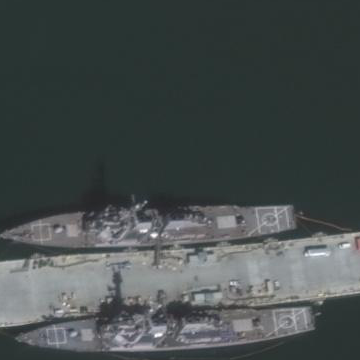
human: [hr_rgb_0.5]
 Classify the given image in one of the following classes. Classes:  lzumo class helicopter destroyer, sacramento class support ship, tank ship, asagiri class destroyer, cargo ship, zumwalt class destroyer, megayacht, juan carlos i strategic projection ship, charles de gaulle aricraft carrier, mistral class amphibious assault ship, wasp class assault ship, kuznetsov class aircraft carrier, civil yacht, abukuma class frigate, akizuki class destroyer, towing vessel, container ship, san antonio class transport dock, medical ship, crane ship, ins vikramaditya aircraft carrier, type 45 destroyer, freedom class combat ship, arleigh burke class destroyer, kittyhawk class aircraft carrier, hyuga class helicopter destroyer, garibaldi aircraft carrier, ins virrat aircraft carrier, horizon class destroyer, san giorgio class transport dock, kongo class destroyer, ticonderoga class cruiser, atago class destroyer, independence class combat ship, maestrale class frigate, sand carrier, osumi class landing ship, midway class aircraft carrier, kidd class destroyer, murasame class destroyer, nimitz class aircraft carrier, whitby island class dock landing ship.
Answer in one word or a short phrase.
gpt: Arleigh Burke class destroyer